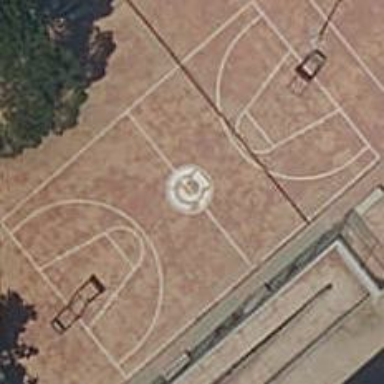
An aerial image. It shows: Basketball court in the leisure land pitch.